Question: I have added to my document appendices like that
'''
enewcommand{ppendixpagename}{Zalaczniki}
enewcommand{ppendixtocname}{Zalaczniki}
ppendix
\clearpage
ddappheadtotoc
%ddcontentsline{toc}{chapter}{Zalaczniki}
ppendixpage
\input{app1//app1.tex}
'''
and it works with one exception. In table of contents it occurs twice:

How to remove the second one?
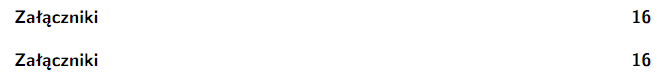
Answer: Ok, I've got it. ppendixpage*